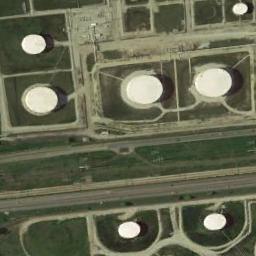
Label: storage_tank